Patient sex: F
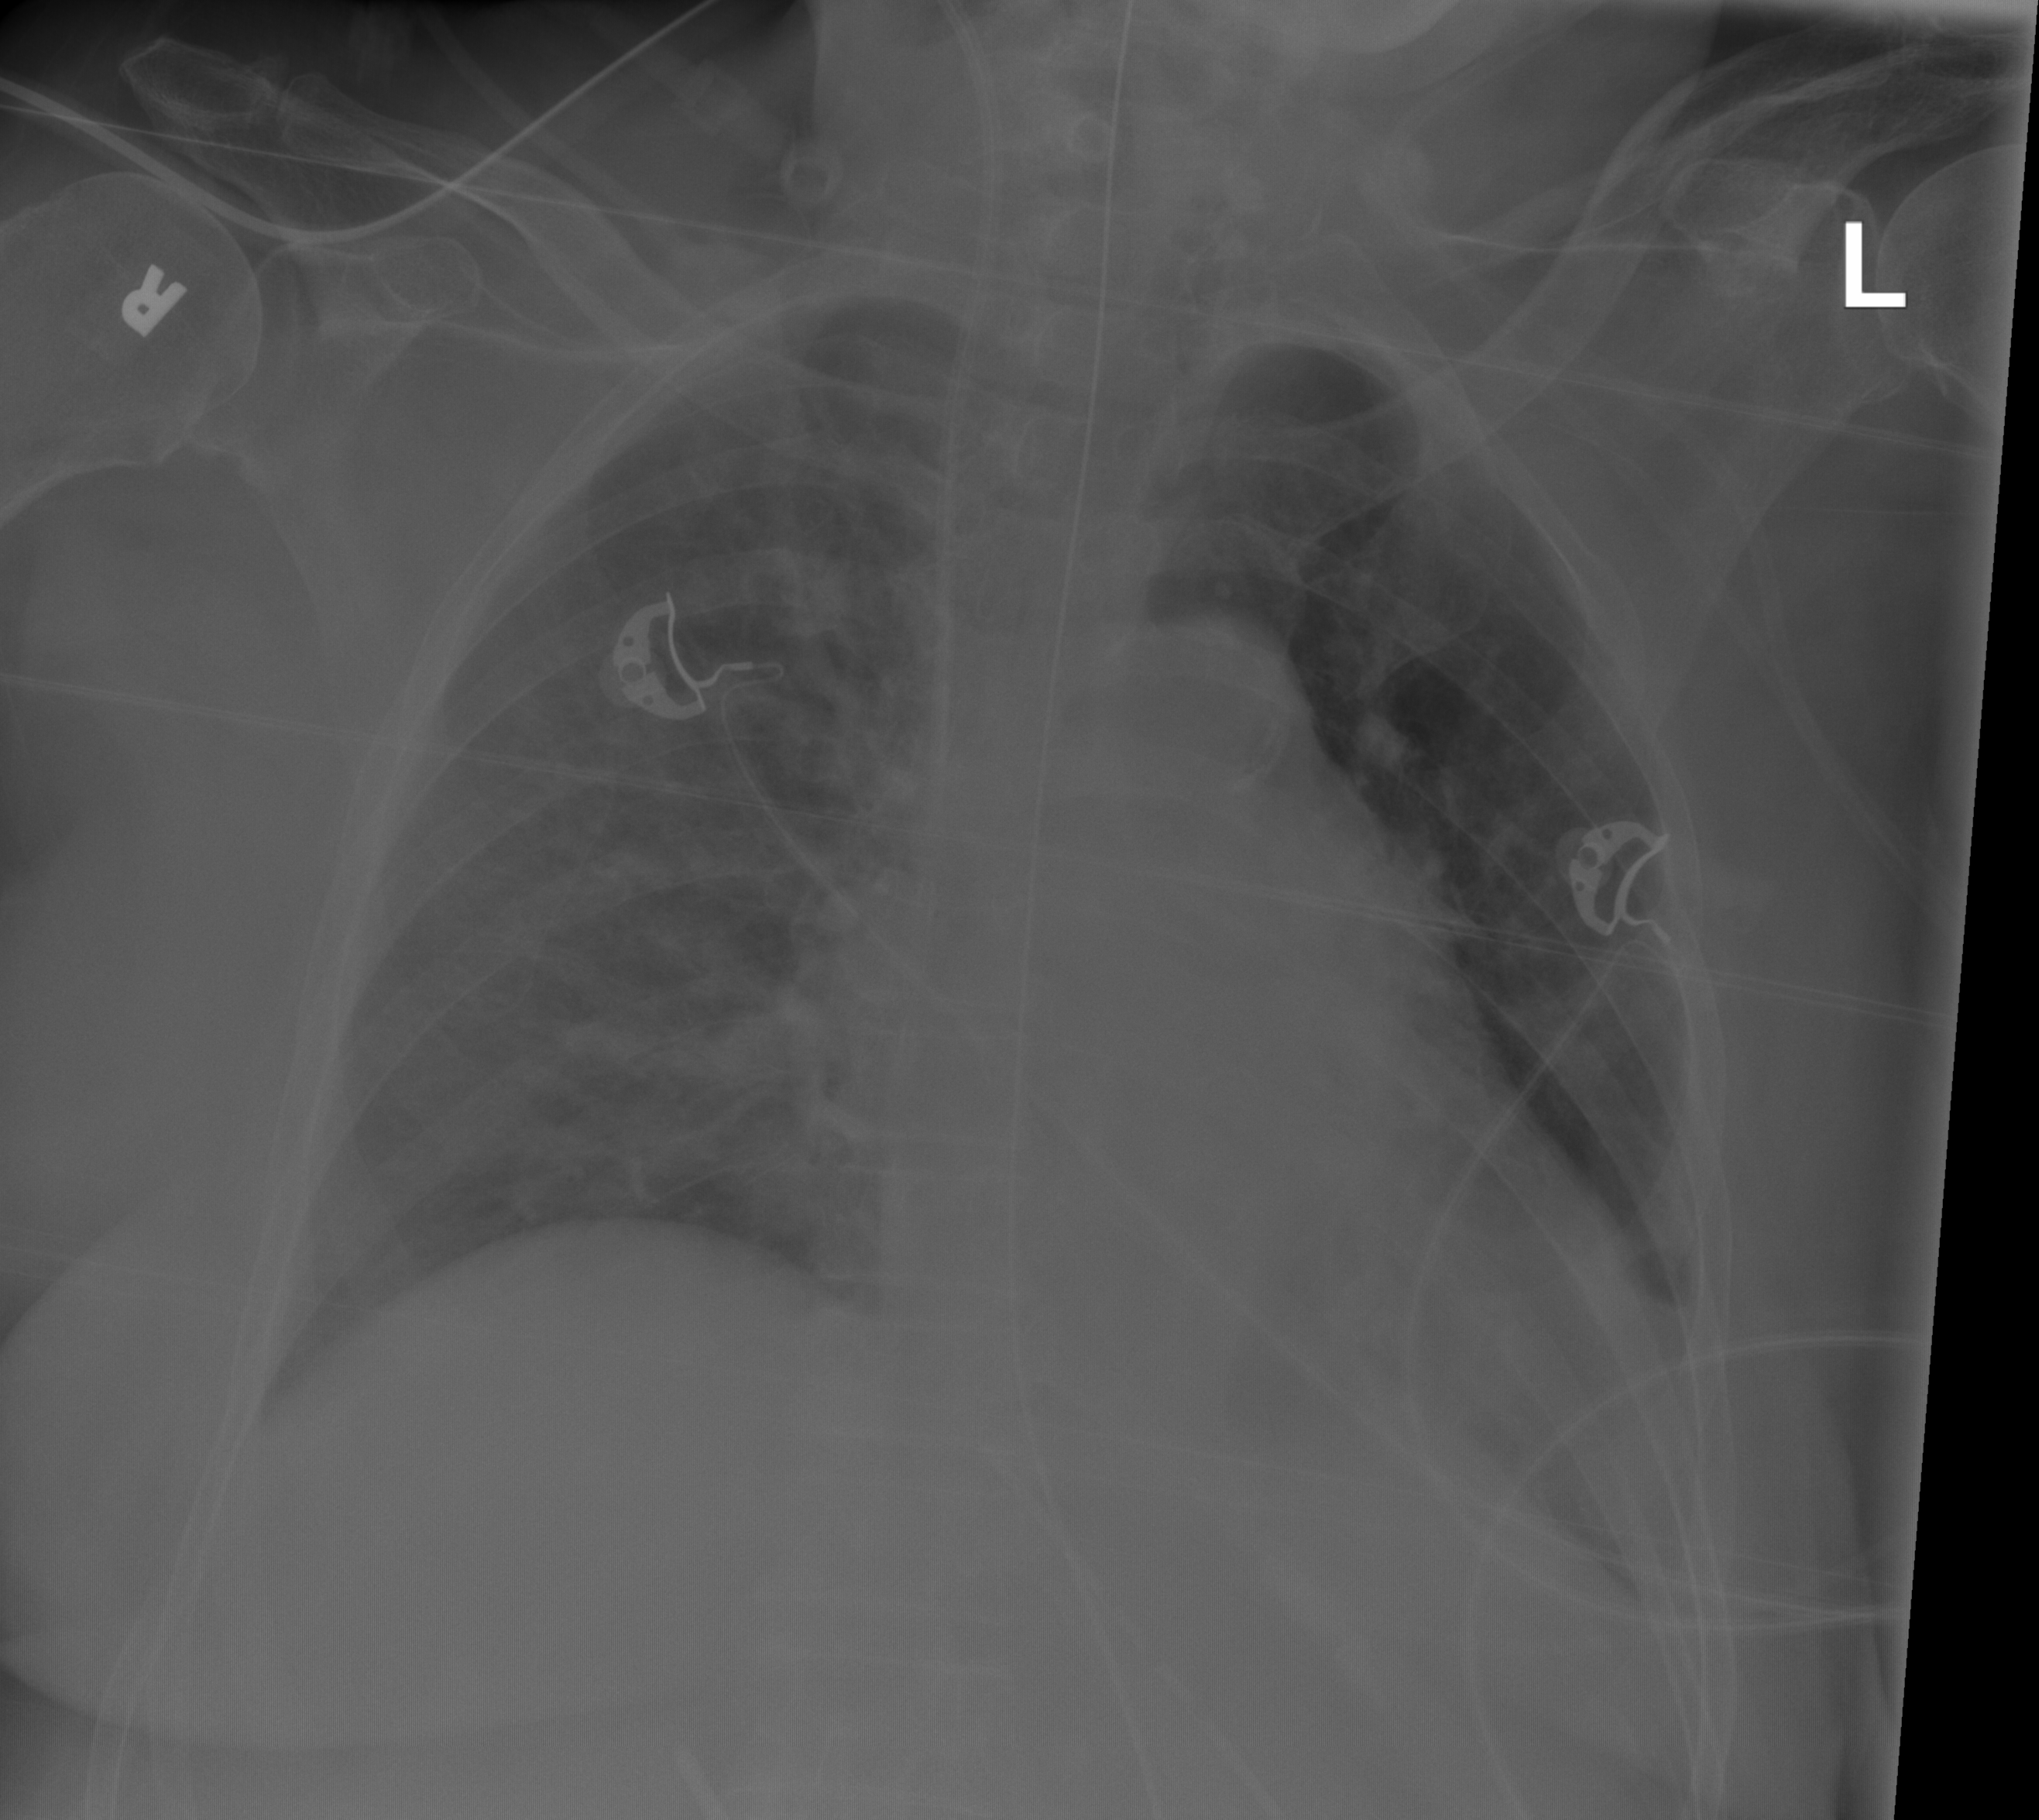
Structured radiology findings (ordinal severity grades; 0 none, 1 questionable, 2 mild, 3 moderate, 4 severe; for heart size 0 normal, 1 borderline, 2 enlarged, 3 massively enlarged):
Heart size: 2
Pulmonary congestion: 0
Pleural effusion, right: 0
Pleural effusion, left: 0
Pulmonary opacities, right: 2
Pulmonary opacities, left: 1
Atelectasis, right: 0
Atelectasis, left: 0